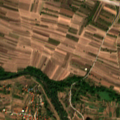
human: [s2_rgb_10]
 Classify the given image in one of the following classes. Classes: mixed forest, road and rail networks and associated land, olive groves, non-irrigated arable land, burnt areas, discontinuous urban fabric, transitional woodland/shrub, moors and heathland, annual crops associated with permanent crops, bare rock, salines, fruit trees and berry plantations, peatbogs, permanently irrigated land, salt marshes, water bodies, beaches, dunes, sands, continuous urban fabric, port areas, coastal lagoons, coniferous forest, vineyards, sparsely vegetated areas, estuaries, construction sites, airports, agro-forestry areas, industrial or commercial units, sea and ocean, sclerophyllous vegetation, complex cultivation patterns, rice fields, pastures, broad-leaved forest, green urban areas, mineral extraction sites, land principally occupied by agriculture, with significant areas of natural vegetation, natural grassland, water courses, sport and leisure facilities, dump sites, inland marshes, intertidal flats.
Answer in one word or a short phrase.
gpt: discontinuous urban fabric, non-irrigated arable land, complex cultivation patterns, land principally occupied by agriculture, with significant areas of natural vegetation